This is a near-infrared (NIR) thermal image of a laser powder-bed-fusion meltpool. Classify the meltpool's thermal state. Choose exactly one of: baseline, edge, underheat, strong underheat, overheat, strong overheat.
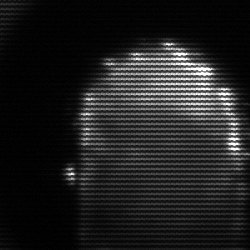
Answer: baseline